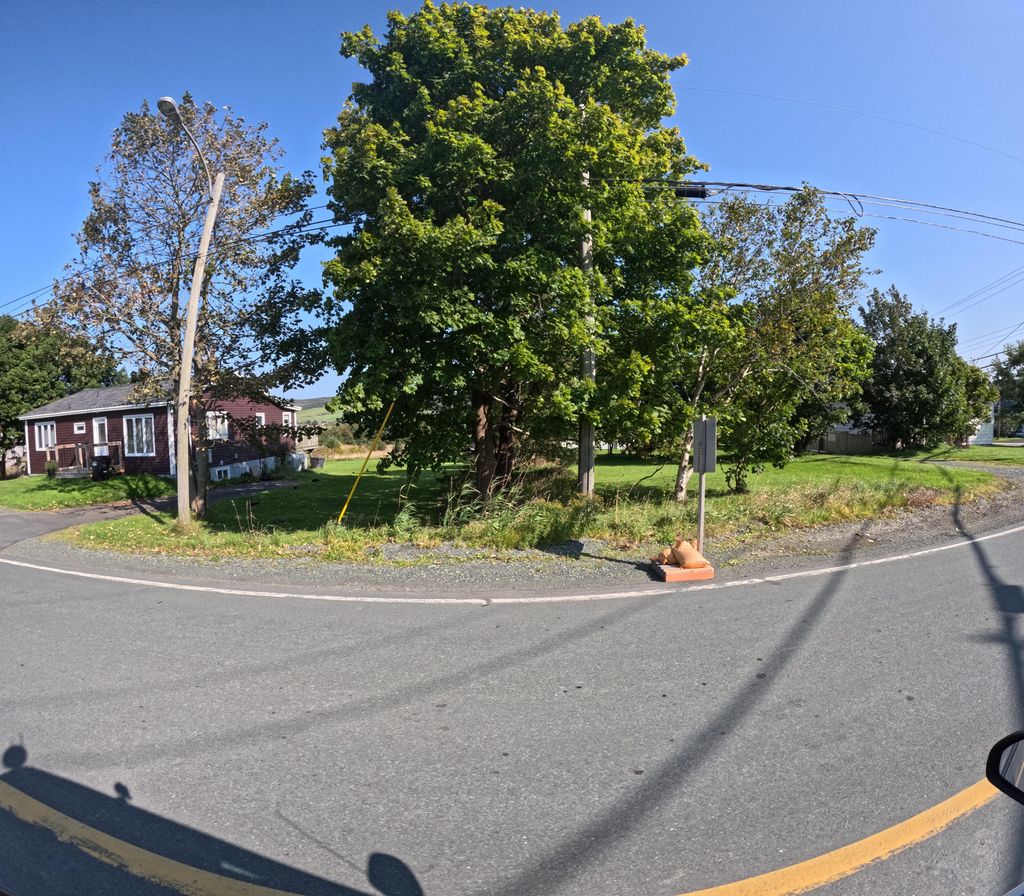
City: st_johns